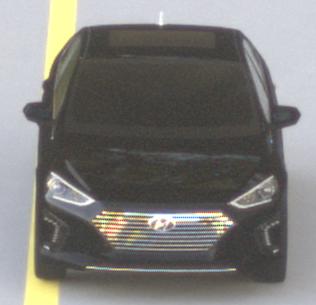
Make: Hyundai
Model: IONIQ Hybrid
Detailed model: IONIQ (AE) Hybrid
Model produced from: 2016/10
Model produced until: 2018/08
Doors: 5
Color: black
Road condition: dry road
Daytime: morning or afternoon
Contrast: medium contrast